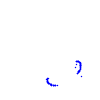
Particle: pion